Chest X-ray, PA view. Patient: 69 years old, sex F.
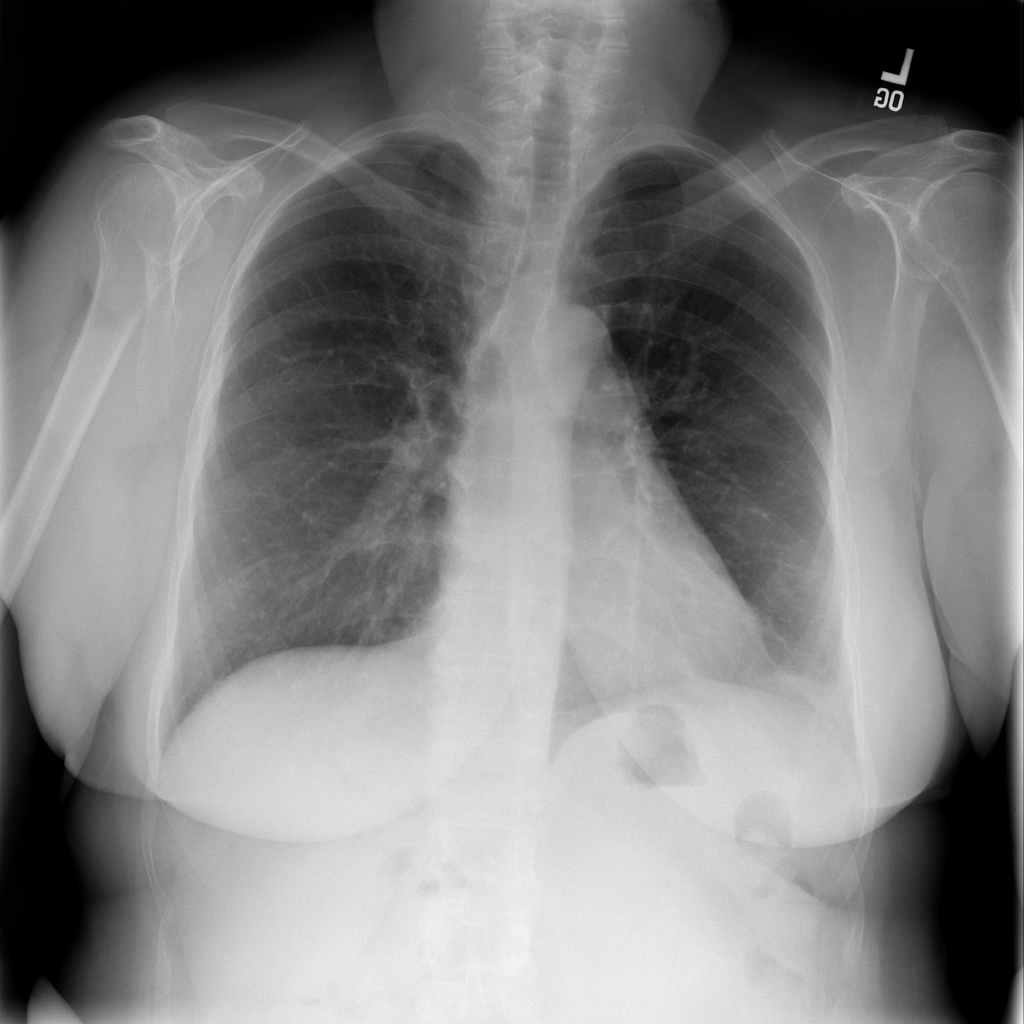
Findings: No Finding